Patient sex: M
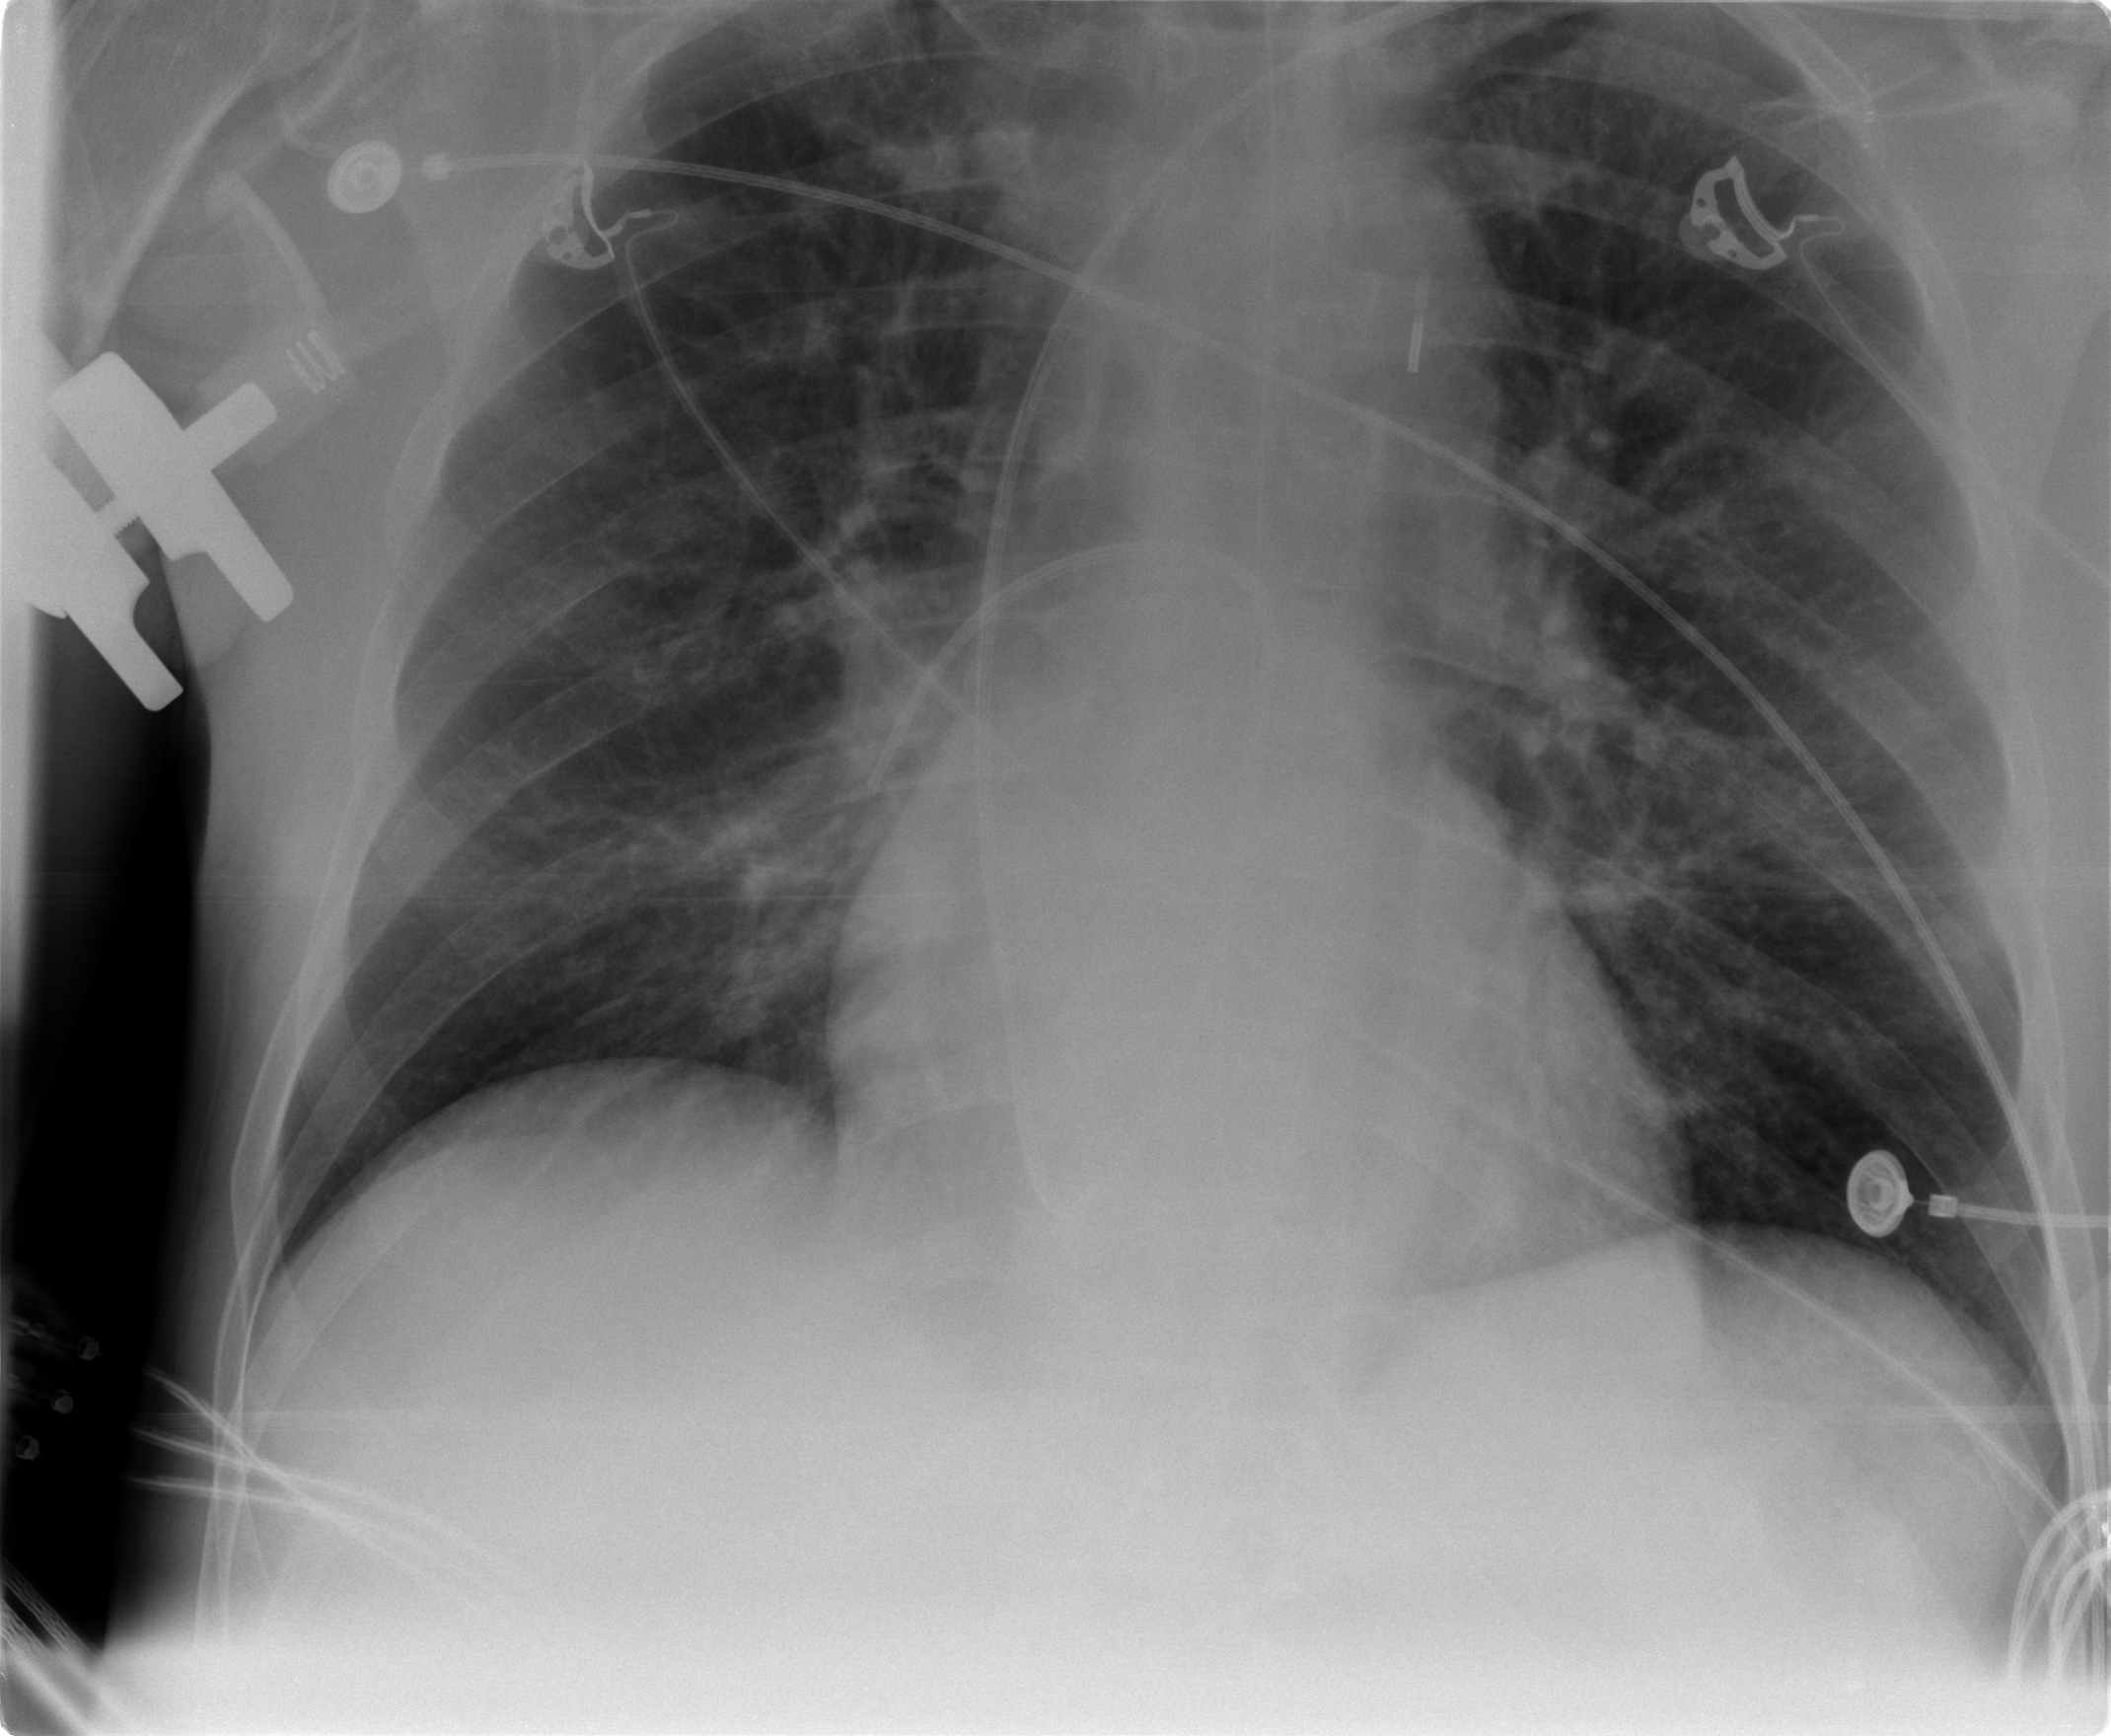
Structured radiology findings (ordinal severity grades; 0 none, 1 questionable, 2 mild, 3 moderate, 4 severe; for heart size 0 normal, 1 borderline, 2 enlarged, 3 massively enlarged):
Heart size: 0
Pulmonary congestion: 2
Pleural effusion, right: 0
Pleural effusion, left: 0
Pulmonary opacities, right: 0
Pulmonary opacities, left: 0
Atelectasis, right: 2
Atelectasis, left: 1